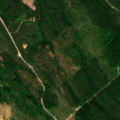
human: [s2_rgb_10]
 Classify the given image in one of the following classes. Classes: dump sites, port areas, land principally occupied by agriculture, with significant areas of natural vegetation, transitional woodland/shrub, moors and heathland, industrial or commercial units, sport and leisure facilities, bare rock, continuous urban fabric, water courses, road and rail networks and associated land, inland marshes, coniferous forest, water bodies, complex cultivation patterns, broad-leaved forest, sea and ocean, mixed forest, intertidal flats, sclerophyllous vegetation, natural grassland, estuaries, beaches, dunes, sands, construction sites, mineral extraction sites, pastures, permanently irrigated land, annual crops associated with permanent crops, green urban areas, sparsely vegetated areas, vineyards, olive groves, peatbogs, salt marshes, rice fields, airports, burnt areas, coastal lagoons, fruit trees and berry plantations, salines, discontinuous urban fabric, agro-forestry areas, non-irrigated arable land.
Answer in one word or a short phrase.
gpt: coniferous forest, mixed forest